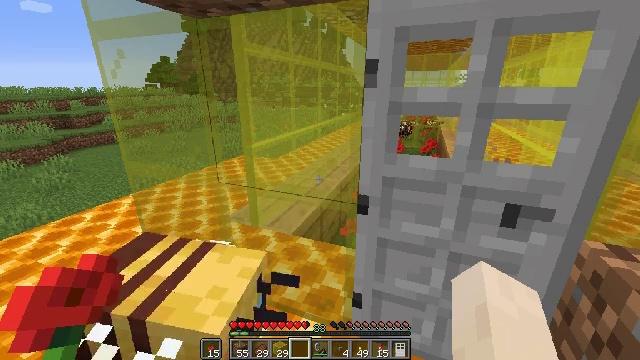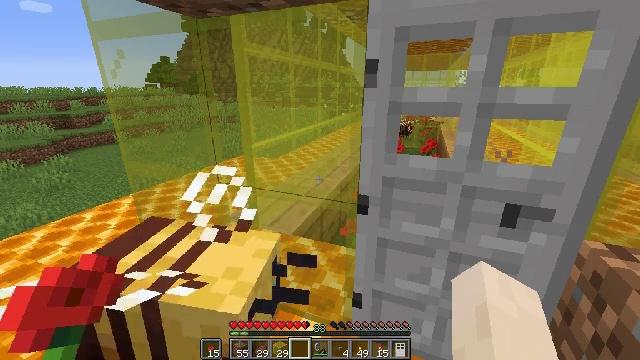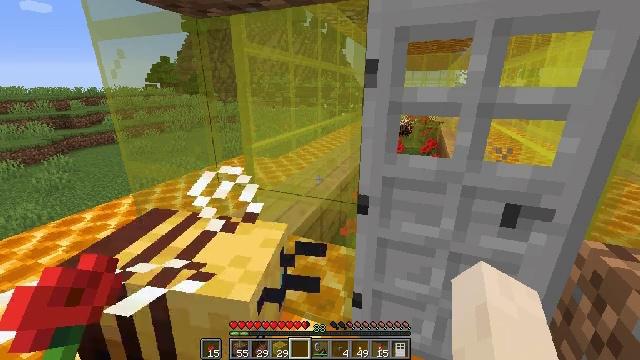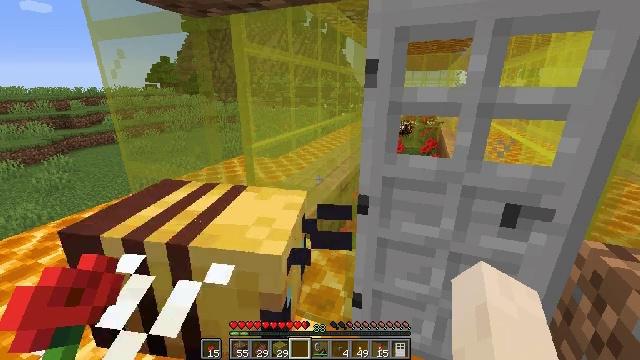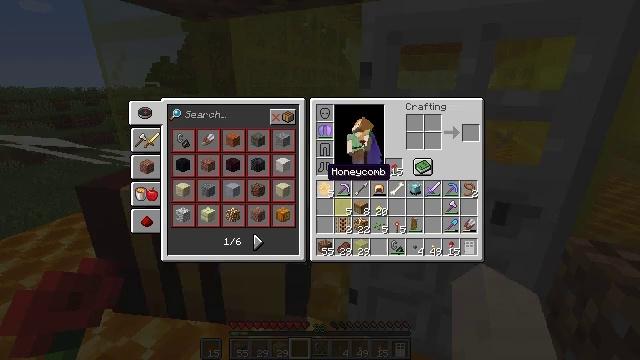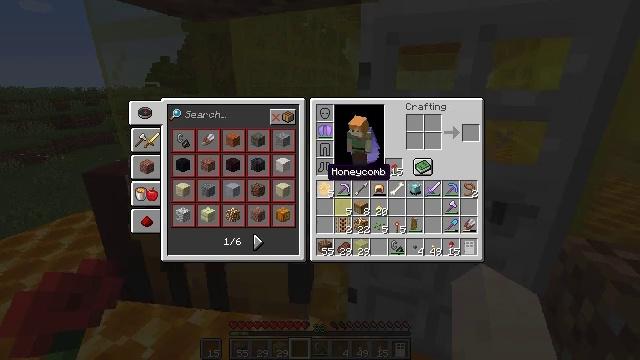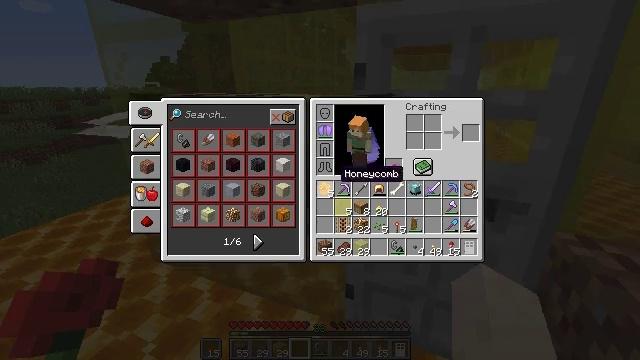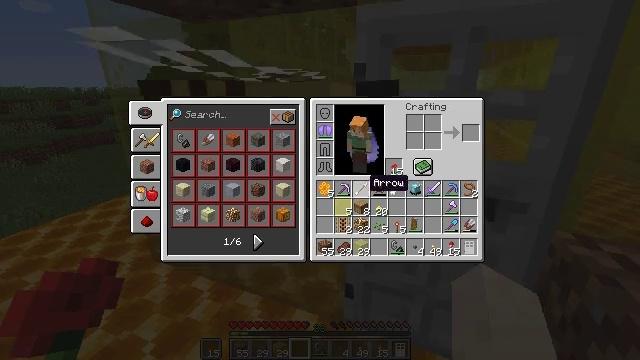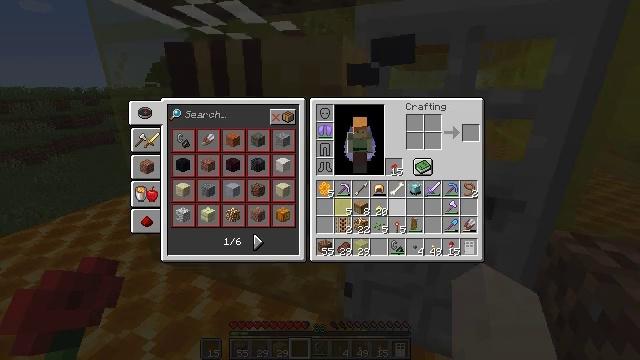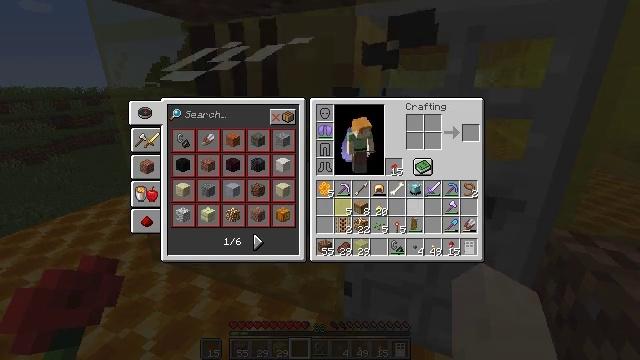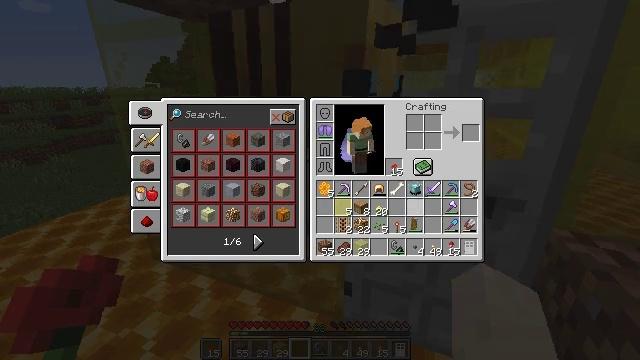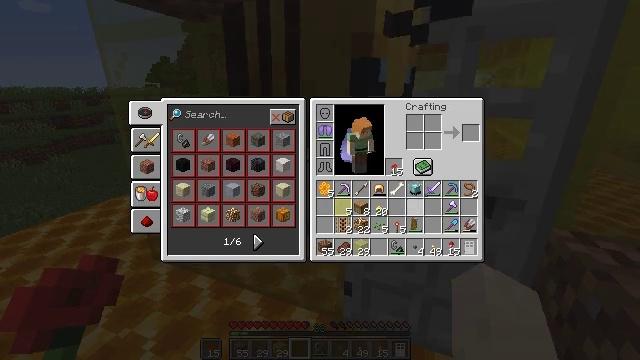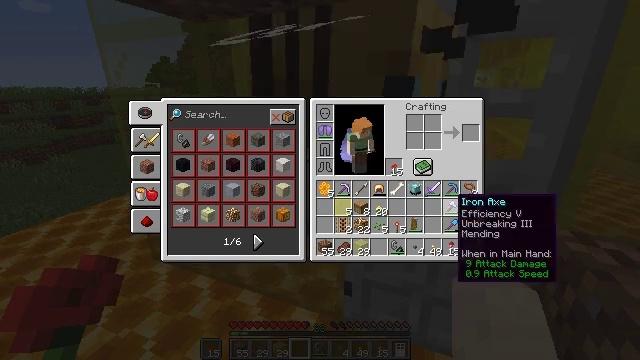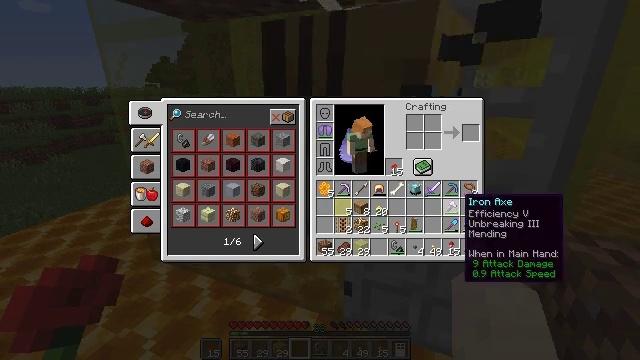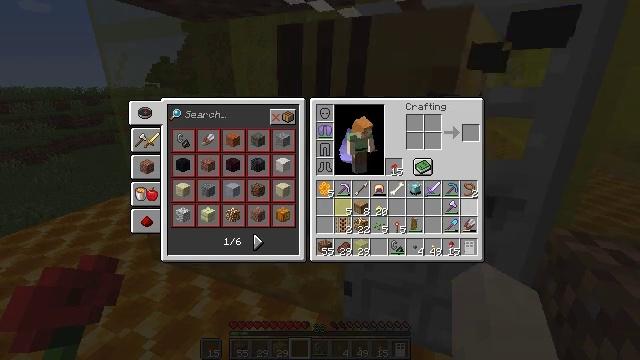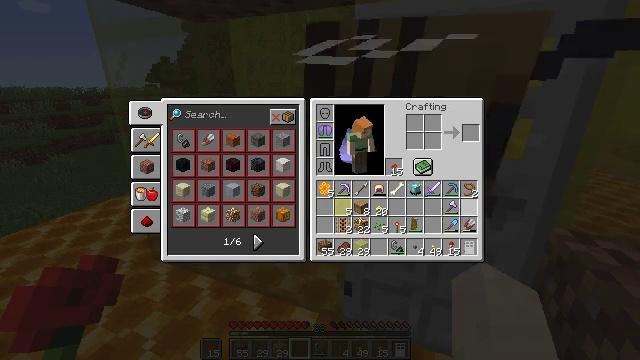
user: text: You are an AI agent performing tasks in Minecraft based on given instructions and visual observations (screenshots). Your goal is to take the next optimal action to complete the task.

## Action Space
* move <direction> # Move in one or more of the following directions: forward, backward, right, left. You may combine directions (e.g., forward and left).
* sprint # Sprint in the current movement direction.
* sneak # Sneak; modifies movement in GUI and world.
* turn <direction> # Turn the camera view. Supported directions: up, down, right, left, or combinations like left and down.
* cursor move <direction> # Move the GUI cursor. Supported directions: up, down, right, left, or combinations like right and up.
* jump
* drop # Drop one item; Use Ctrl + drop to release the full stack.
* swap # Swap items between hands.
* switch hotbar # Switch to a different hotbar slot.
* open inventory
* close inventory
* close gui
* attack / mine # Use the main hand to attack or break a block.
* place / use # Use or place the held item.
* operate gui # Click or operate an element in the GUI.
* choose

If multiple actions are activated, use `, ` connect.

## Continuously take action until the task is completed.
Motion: motion action
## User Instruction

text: Collect yellow stained glass blocks by breaking them.
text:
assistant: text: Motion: no_op
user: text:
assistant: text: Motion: no_op
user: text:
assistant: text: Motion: no_op
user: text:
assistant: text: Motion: open inventory
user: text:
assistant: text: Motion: open inventory
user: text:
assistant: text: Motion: no_op
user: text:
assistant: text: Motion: cursor move right and down
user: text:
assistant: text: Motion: sneak, cursor move right and down
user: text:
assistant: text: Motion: sneak, cursor move right and down
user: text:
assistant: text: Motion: sneak
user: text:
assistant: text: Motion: sneak
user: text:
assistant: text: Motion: sneak, cursor move right
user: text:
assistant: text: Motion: sneak
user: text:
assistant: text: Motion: sneak
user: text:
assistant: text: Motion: sneak
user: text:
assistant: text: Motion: sneak
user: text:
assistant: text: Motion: sneak
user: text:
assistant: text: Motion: sneak
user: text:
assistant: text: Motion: sneak
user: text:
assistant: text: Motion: sneak
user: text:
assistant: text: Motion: sneak, cursor move left
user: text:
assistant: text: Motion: sneak
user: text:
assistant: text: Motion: sneak
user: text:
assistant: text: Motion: sneak
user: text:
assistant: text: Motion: sneak
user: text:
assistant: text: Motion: sneak
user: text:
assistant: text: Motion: sneak
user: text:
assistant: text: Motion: sneak
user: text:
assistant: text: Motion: sneak, cursor move left and down
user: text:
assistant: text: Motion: sneak